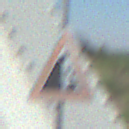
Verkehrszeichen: SteinschlagLinks
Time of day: MorningAfternoon
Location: Outdoor (Special)
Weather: Clear
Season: NotSpecified
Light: Natural